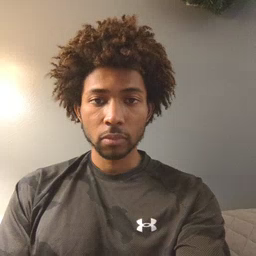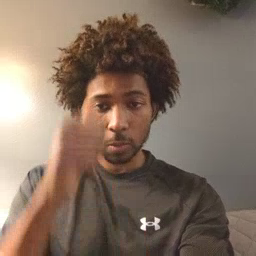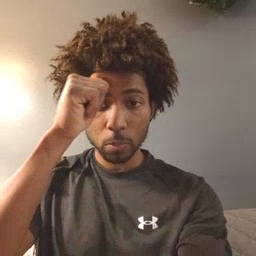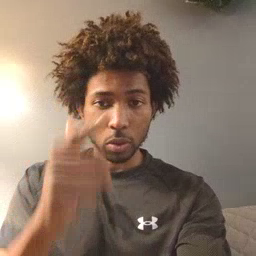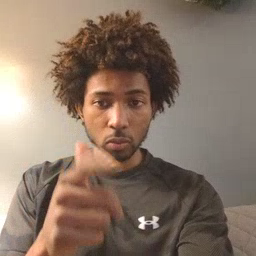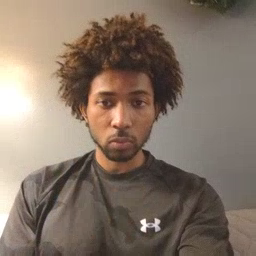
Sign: brother